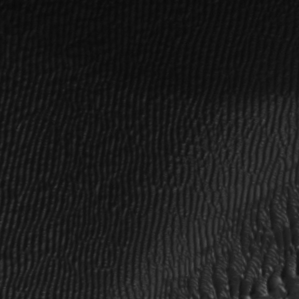
Label: frost